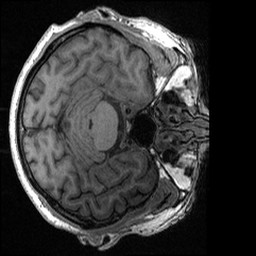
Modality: T1w
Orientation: axial
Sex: male
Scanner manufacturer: ge
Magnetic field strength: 3 T
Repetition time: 0.0064 s
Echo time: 0.00281 s